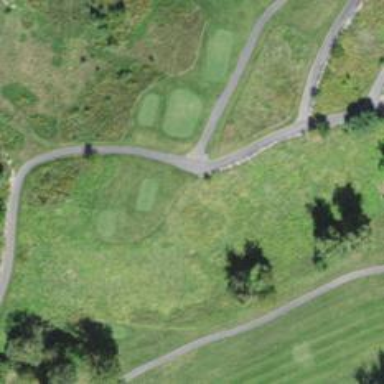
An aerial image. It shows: Asphalt service road that appears to be golf cart path.